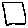
Label: square